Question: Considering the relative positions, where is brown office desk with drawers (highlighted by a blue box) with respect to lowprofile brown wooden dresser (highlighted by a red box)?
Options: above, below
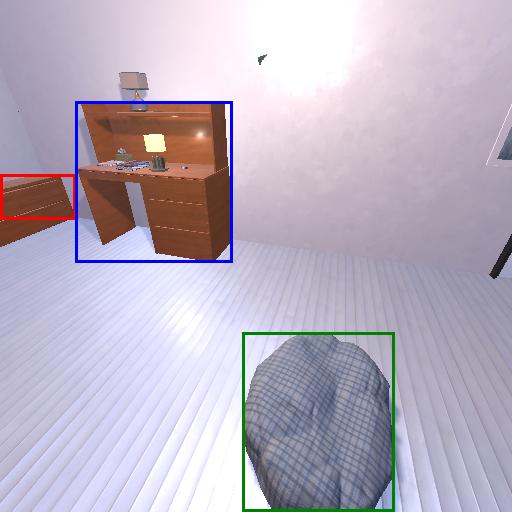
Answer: above